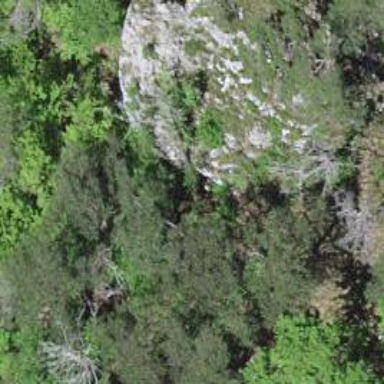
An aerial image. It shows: Natural cliff.